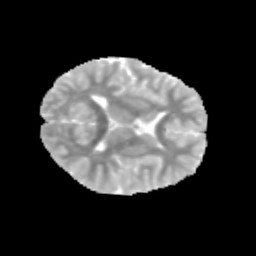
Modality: MD
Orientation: axial
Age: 11
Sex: male
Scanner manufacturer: siemens
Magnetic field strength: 3 T
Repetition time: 3.8 s
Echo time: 0.07 s